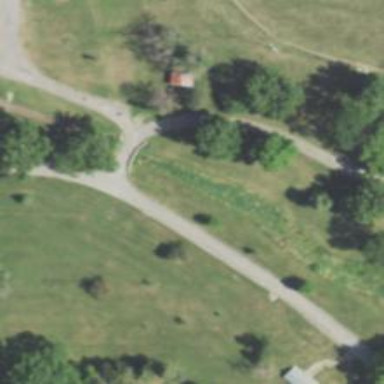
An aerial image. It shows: Tee area for the sport of disc golf.